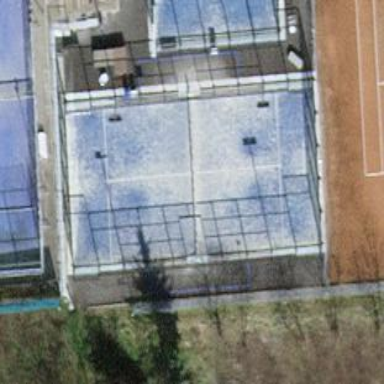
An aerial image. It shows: Tennis court on pitch.